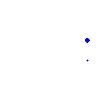
Particle: pion